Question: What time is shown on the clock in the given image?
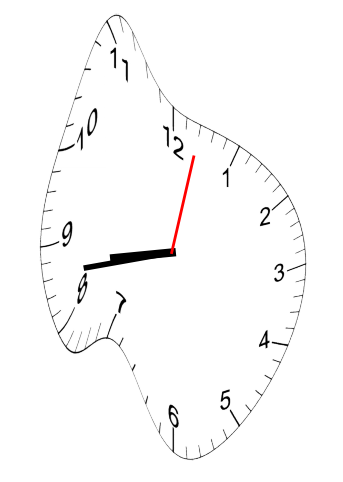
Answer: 08:43:02